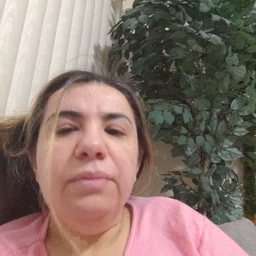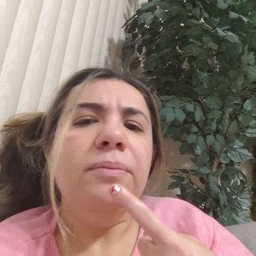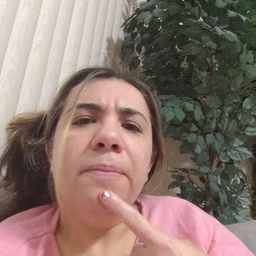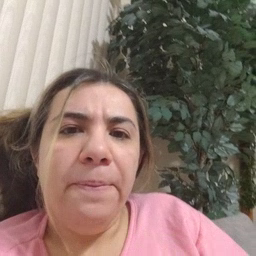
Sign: say